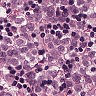
Metastatic tissue present: yes